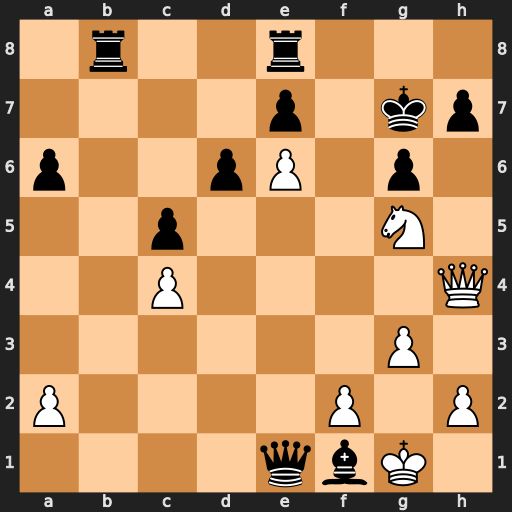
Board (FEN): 1r2r3/4p1kp/p2pP1p1/2p3N1/2P4Q/6P1/P4P1P/4qbK1
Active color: w
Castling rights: -
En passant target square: -
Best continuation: Qxh7+ Kf6 Qf7+ Kxg5 Qf4+ Kh5 Qh4#